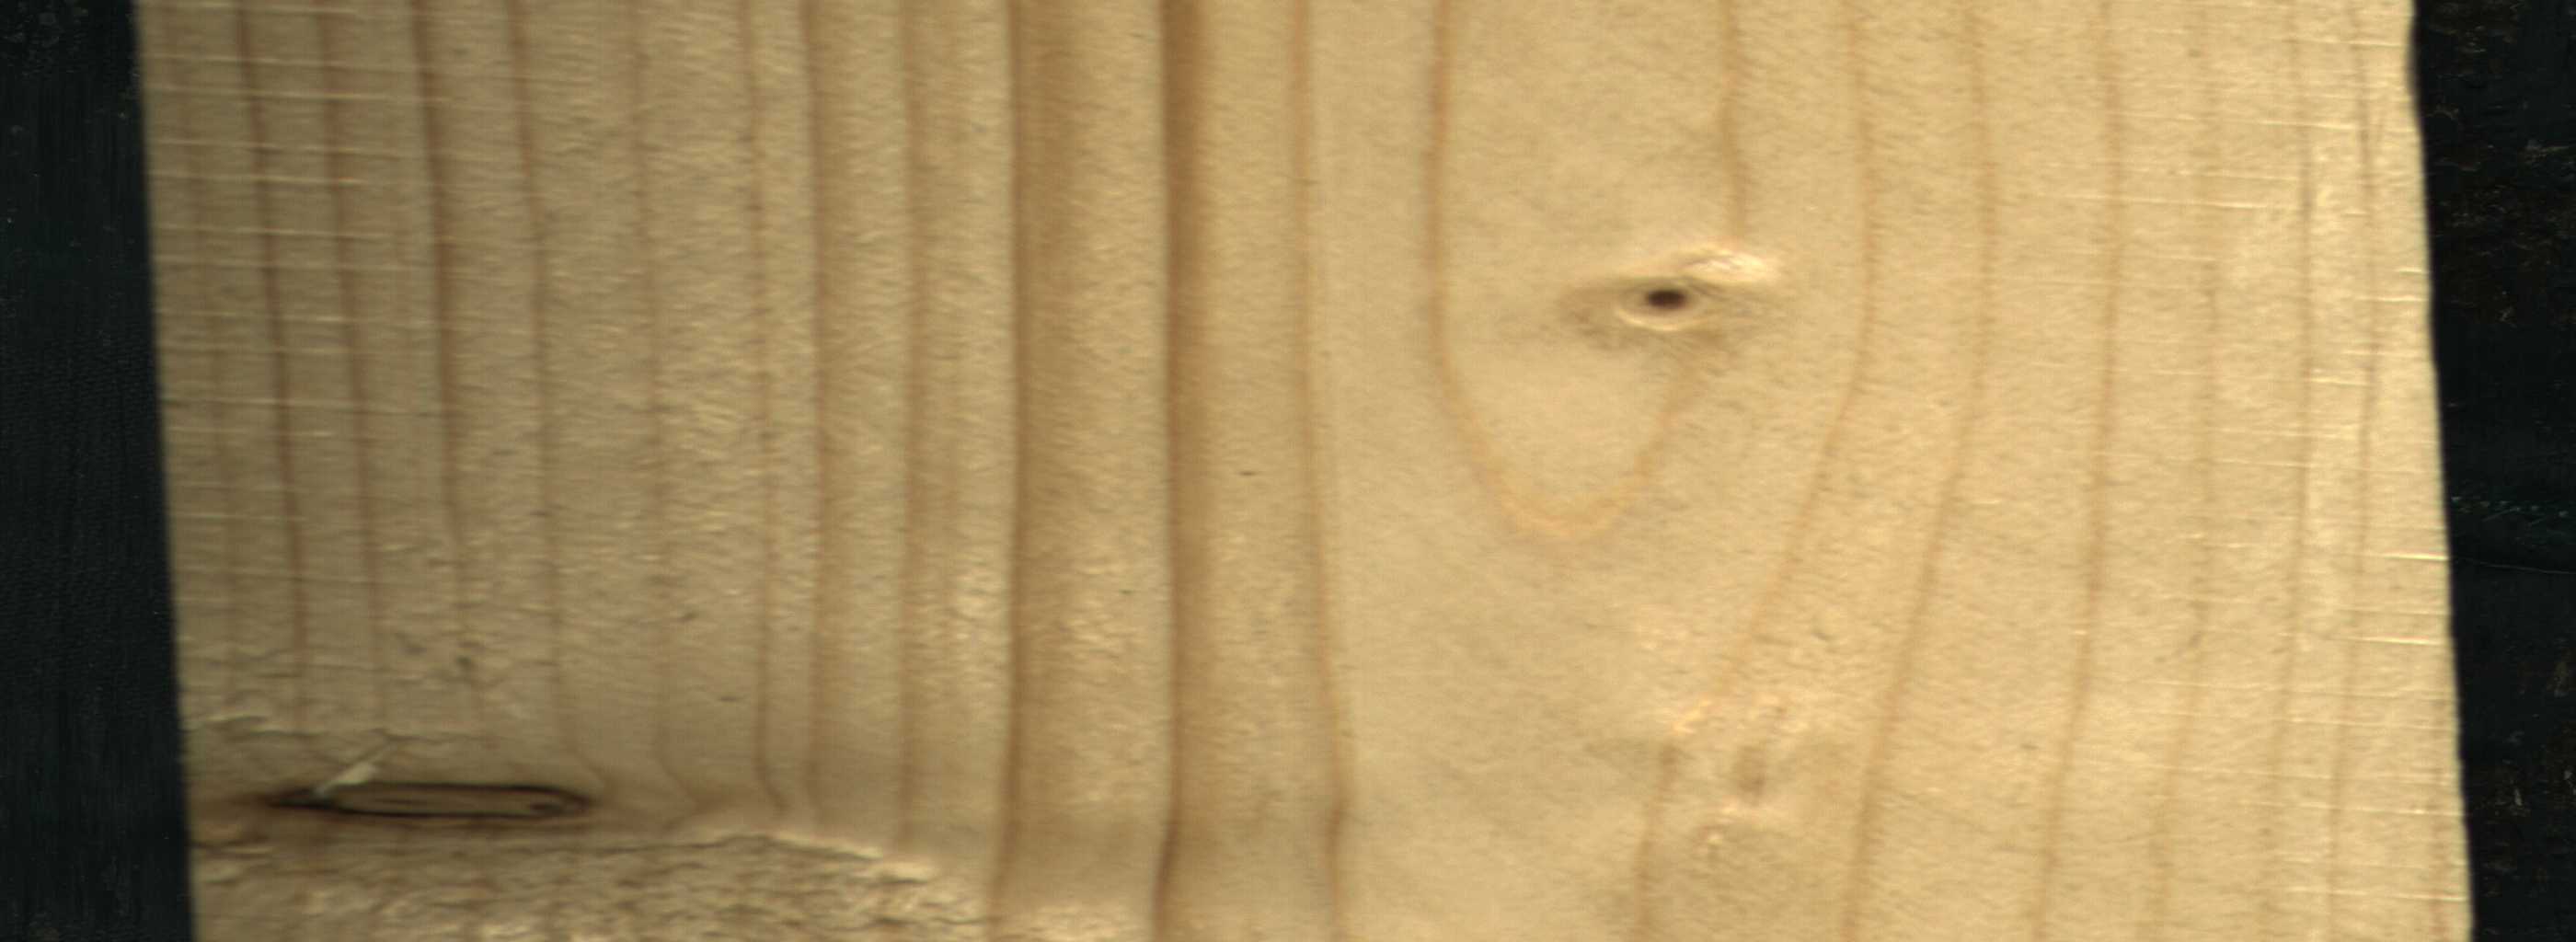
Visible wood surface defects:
Dead_Knot
Live_Knot